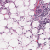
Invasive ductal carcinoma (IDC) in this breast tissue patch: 1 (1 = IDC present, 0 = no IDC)